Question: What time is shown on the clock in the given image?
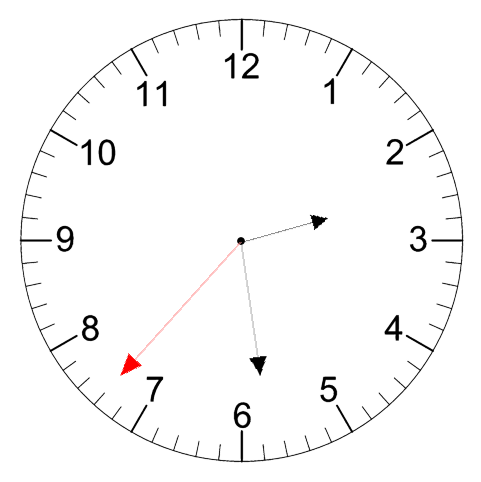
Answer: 02:28:37